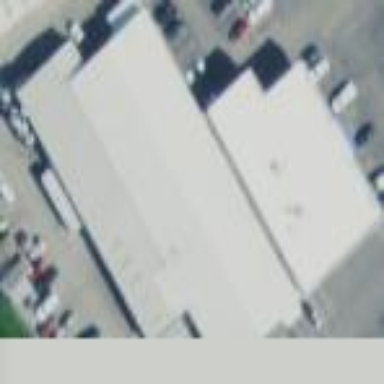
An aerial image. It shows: Car shop building.